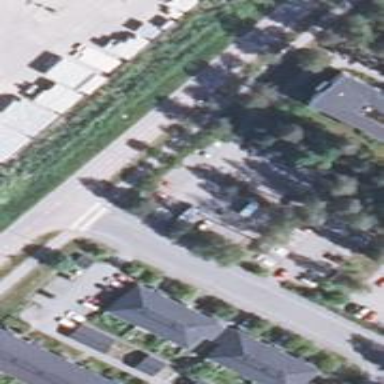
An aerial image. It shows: Paved parking area.